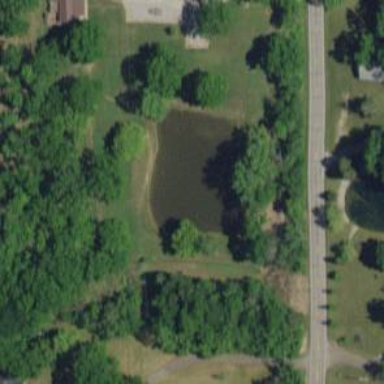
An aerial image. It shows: Serene pond surrounded by nature.